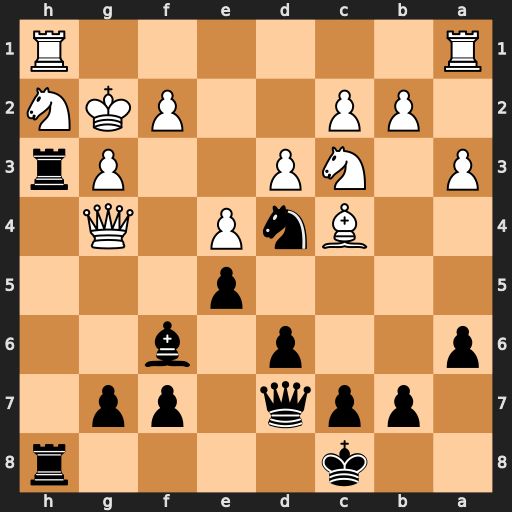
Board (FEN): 2k4r/1ppq1pp1/p2p1b2/4p3/2BnP1Q1/P1NP2Pr/1PP2PKN/R6R
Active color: b
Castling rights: -
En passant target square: -
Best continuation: Rxh2+ Rxh2 Rxh2+ Kxh2 Qxg4